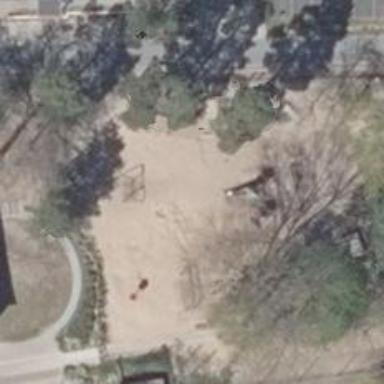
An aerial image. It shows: Playground with slide.